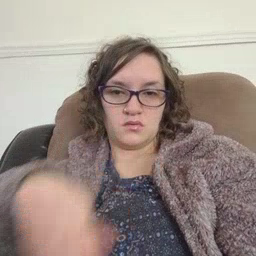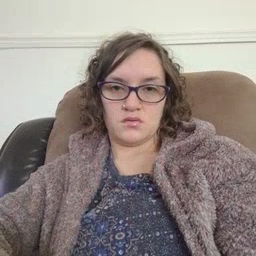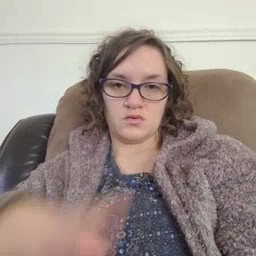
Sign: puppy